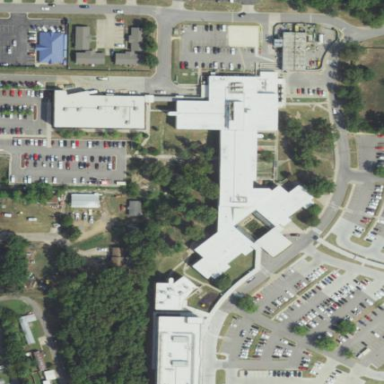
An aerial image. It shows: Hospital building.